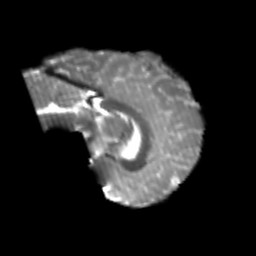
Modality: T2w
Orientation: sagittal
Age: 20
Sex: male
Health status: healthy
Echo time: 0.074 s